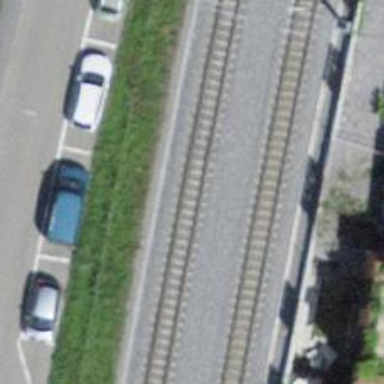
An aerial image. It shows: Narrow-gauge railway with 1 track. The tracks are electrified with contact line.